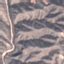
Land use / land cover class: HerbaceousVegetation